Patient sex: M
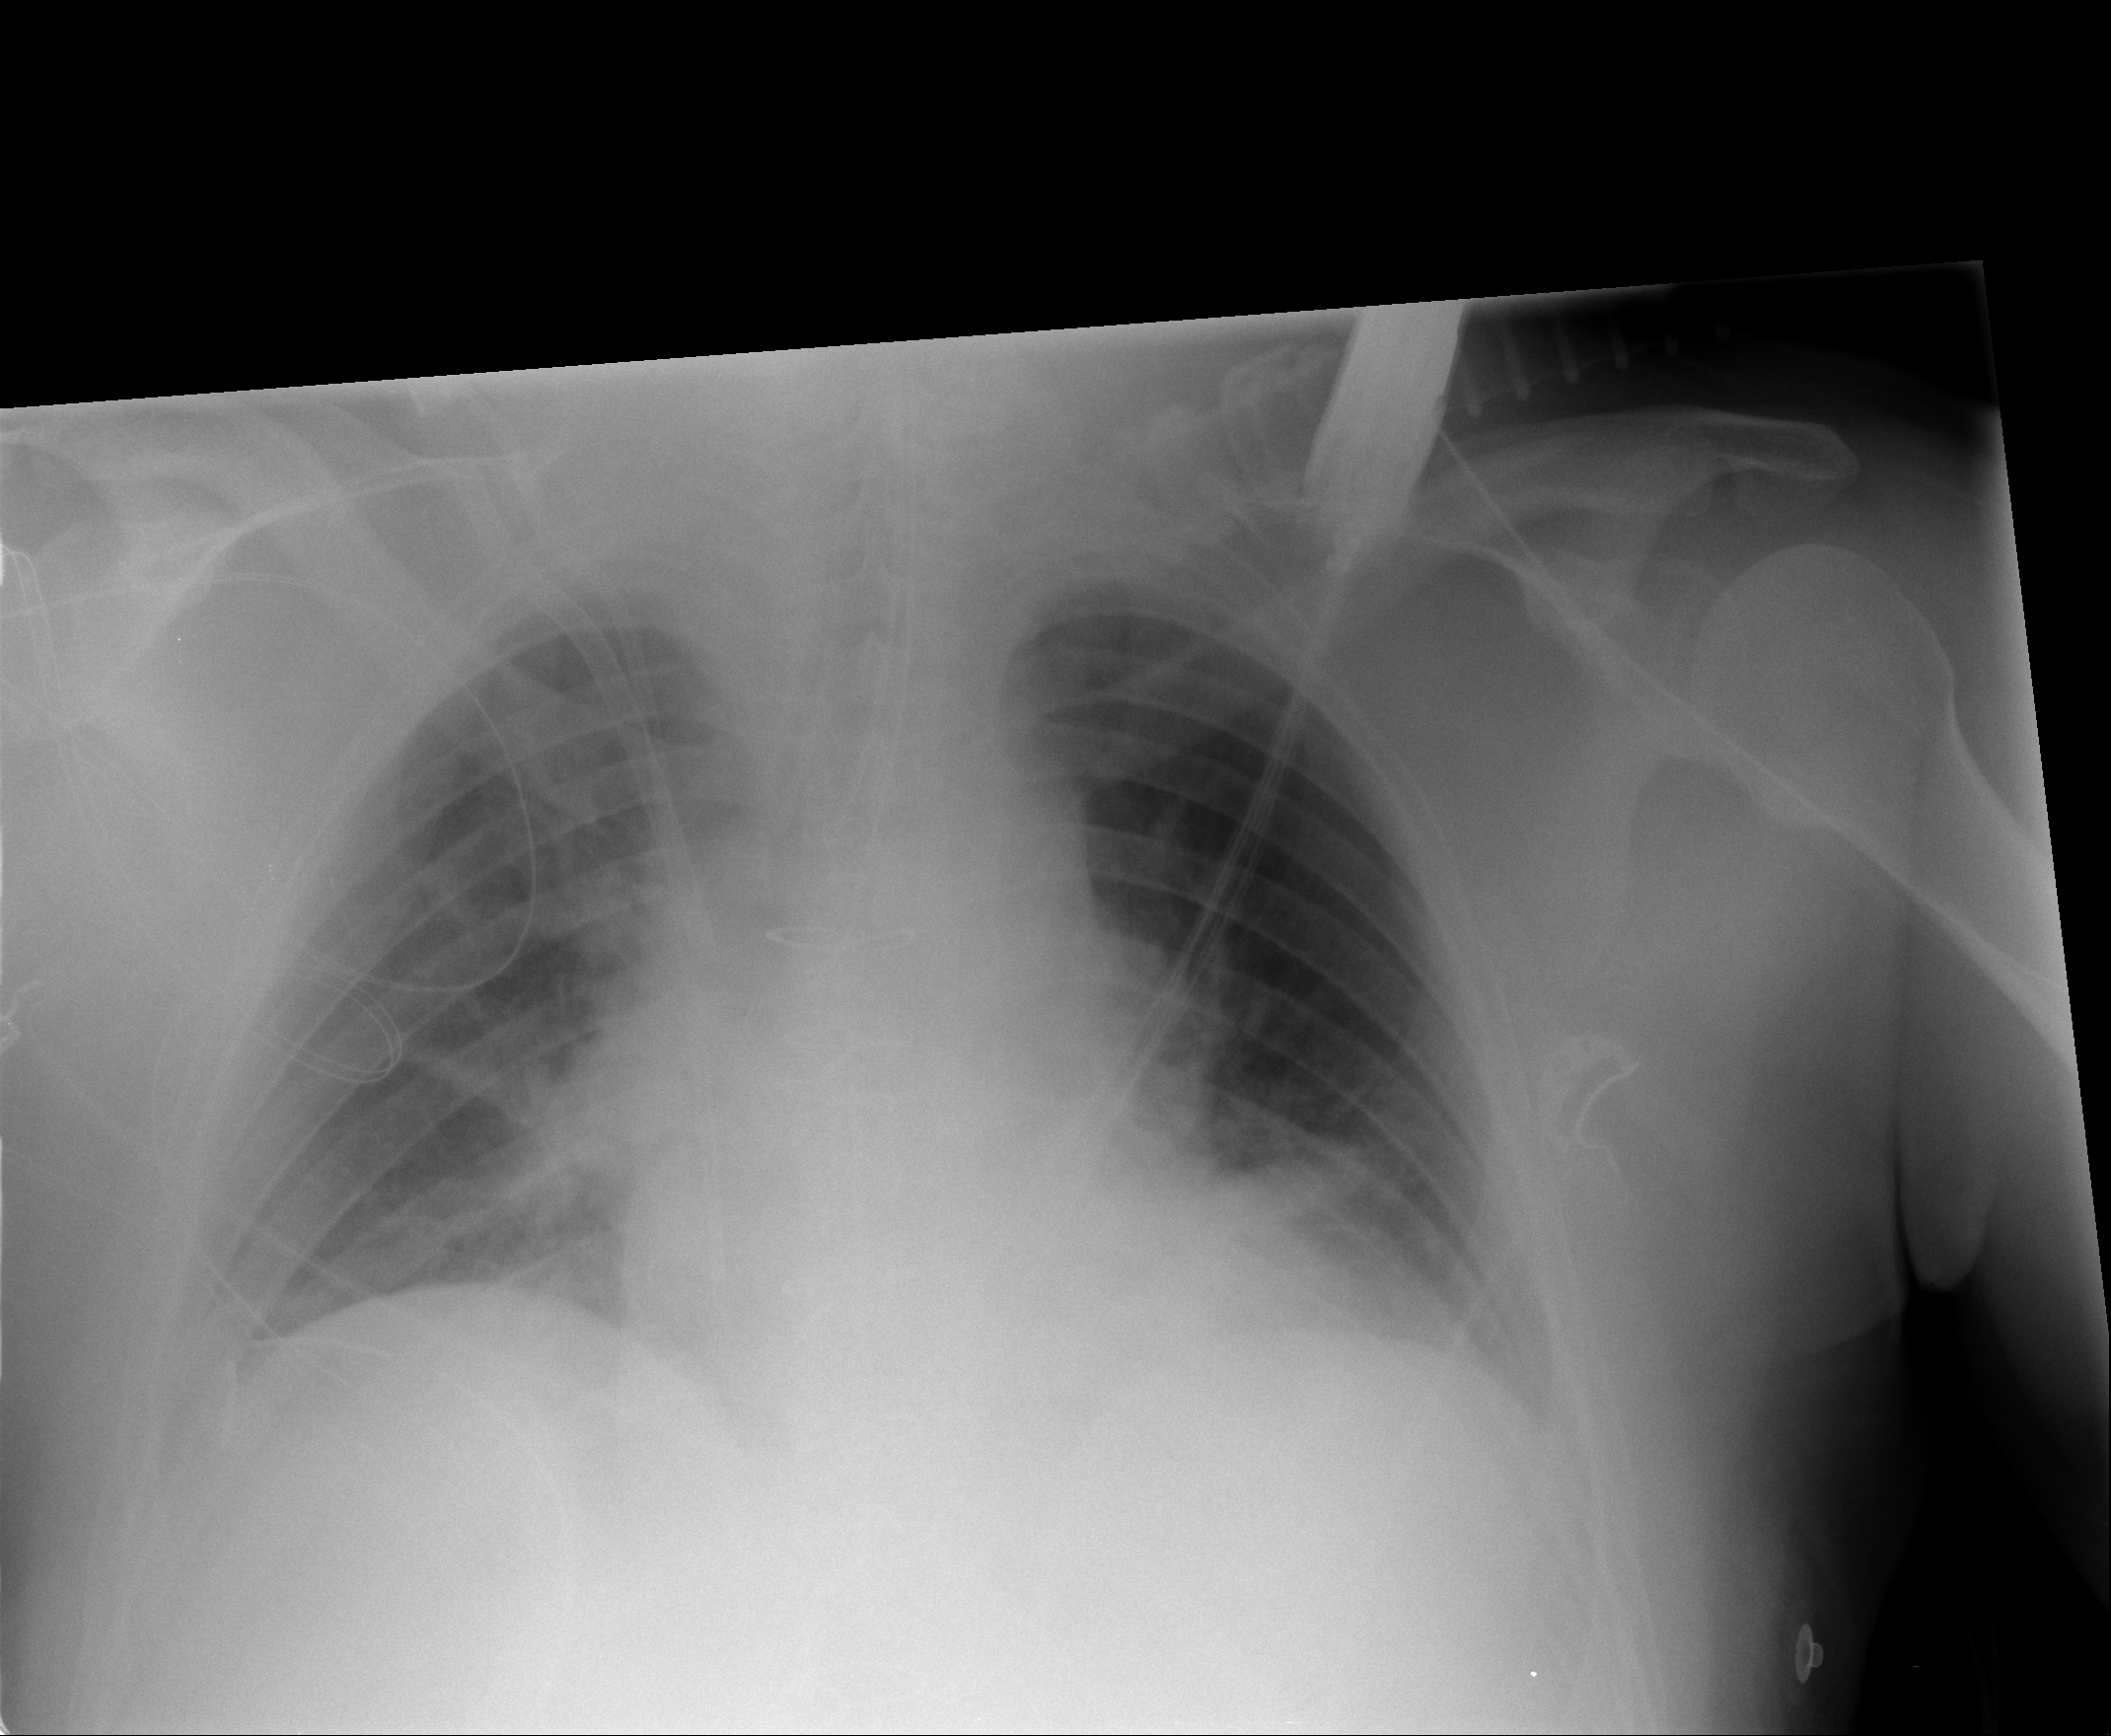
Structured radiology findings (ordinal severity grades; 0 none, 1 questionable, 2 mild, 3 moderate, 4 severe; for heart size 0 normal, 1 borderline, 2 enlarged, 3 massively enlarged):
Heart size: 1
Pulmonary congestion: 2
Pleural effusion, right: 1
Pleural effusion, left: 0
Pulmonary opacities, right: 0
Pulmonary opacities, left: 0
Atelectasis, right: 0
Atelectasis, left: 0